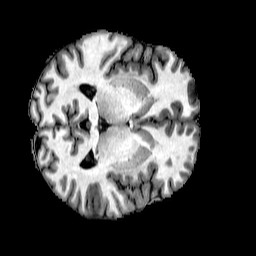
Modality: T1w
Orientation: axial
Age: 38
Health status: healthy
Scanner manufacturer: philips
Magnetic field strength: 3 T
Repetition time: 0.007864 s
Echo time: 0.003611 s